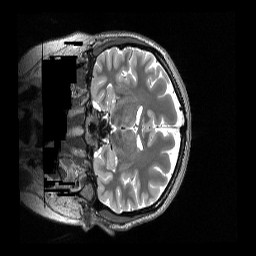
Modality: T2w
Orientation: coronal
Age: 24
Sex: female
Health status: healthy
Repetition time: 3.2 s
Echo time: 0.563 s